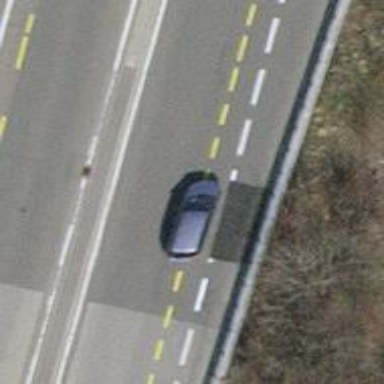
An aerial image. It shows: Asphalt road at the secondary link level.